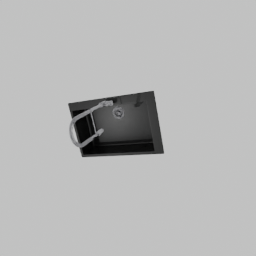
Label: appliances